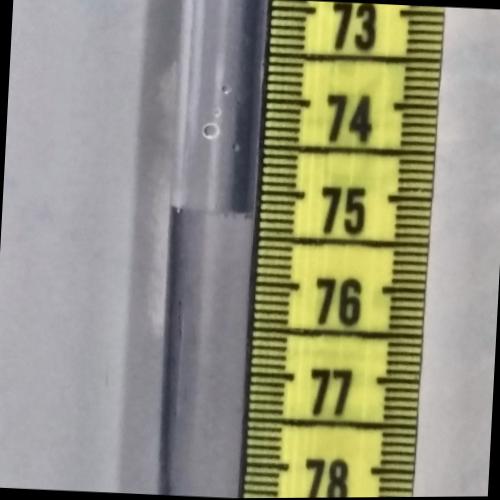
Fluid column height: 75.2 cm